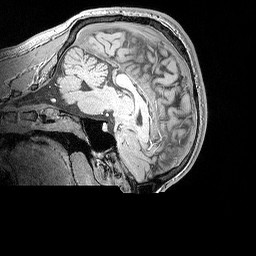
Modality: MP2RAGE
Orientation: sagittal
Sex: male
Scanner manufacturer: siemens
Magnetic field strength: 3 T
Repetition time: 5 s
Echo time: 0.00292 s